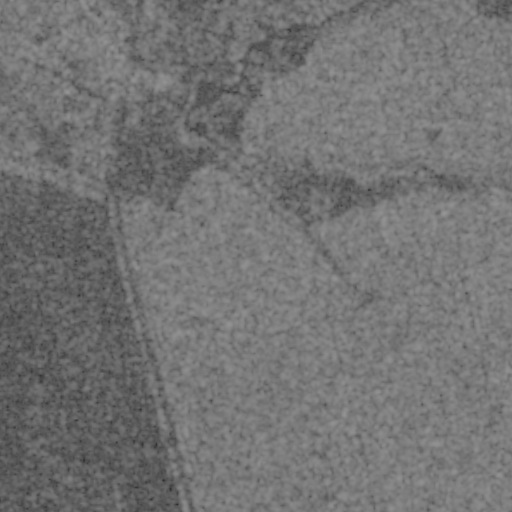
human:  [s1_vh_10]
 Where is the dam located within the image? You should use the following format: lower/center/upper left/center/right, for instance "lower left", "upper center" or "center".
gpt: The dam is located in the upper center of the image.
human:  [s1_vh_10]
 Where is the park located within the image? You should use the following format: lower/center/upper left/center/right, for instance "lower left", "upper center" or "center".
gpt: The park is located in the upper left of the image.
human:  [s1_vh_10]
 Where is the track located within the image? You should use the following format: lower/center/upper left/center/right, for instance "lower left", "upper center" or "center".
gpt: The track is located in the upper left of the image.
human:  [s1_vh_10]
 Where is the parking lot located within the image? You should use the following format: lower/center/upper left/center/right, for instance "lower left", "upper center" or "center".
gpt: There is no parking lot in the image.

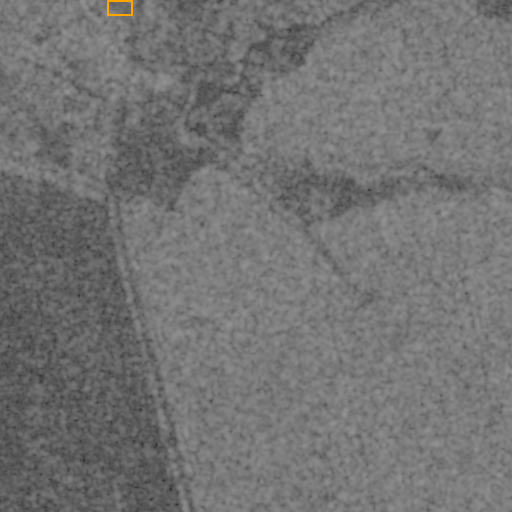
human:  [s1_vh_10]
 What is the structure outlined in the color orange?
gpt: The structure outlined in orange is a park.
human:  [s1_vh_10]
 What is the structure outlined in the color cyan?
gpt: There is no cyan outline.